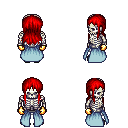
a pixel art fantasy rpg character, male body template, skeleton, overskirt, white pants, red unkempt hairstyle, gold gloves, gray slippers, four views (front, back, left, right), 2x2 character sprite sheet, small pixel art, hard edges, no anti-aliasing